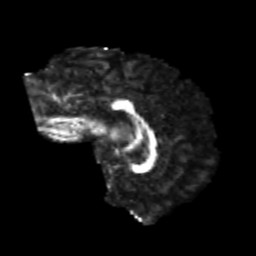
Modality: FA
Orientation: sagittal
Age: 20
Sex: female
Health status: healthy
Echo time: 0.074 s